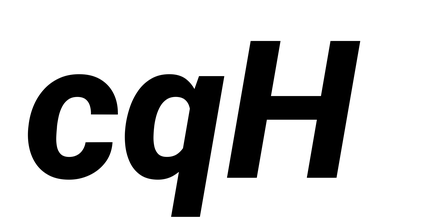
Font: Roboto-Italic_ExtraBold_Italic